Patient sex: M
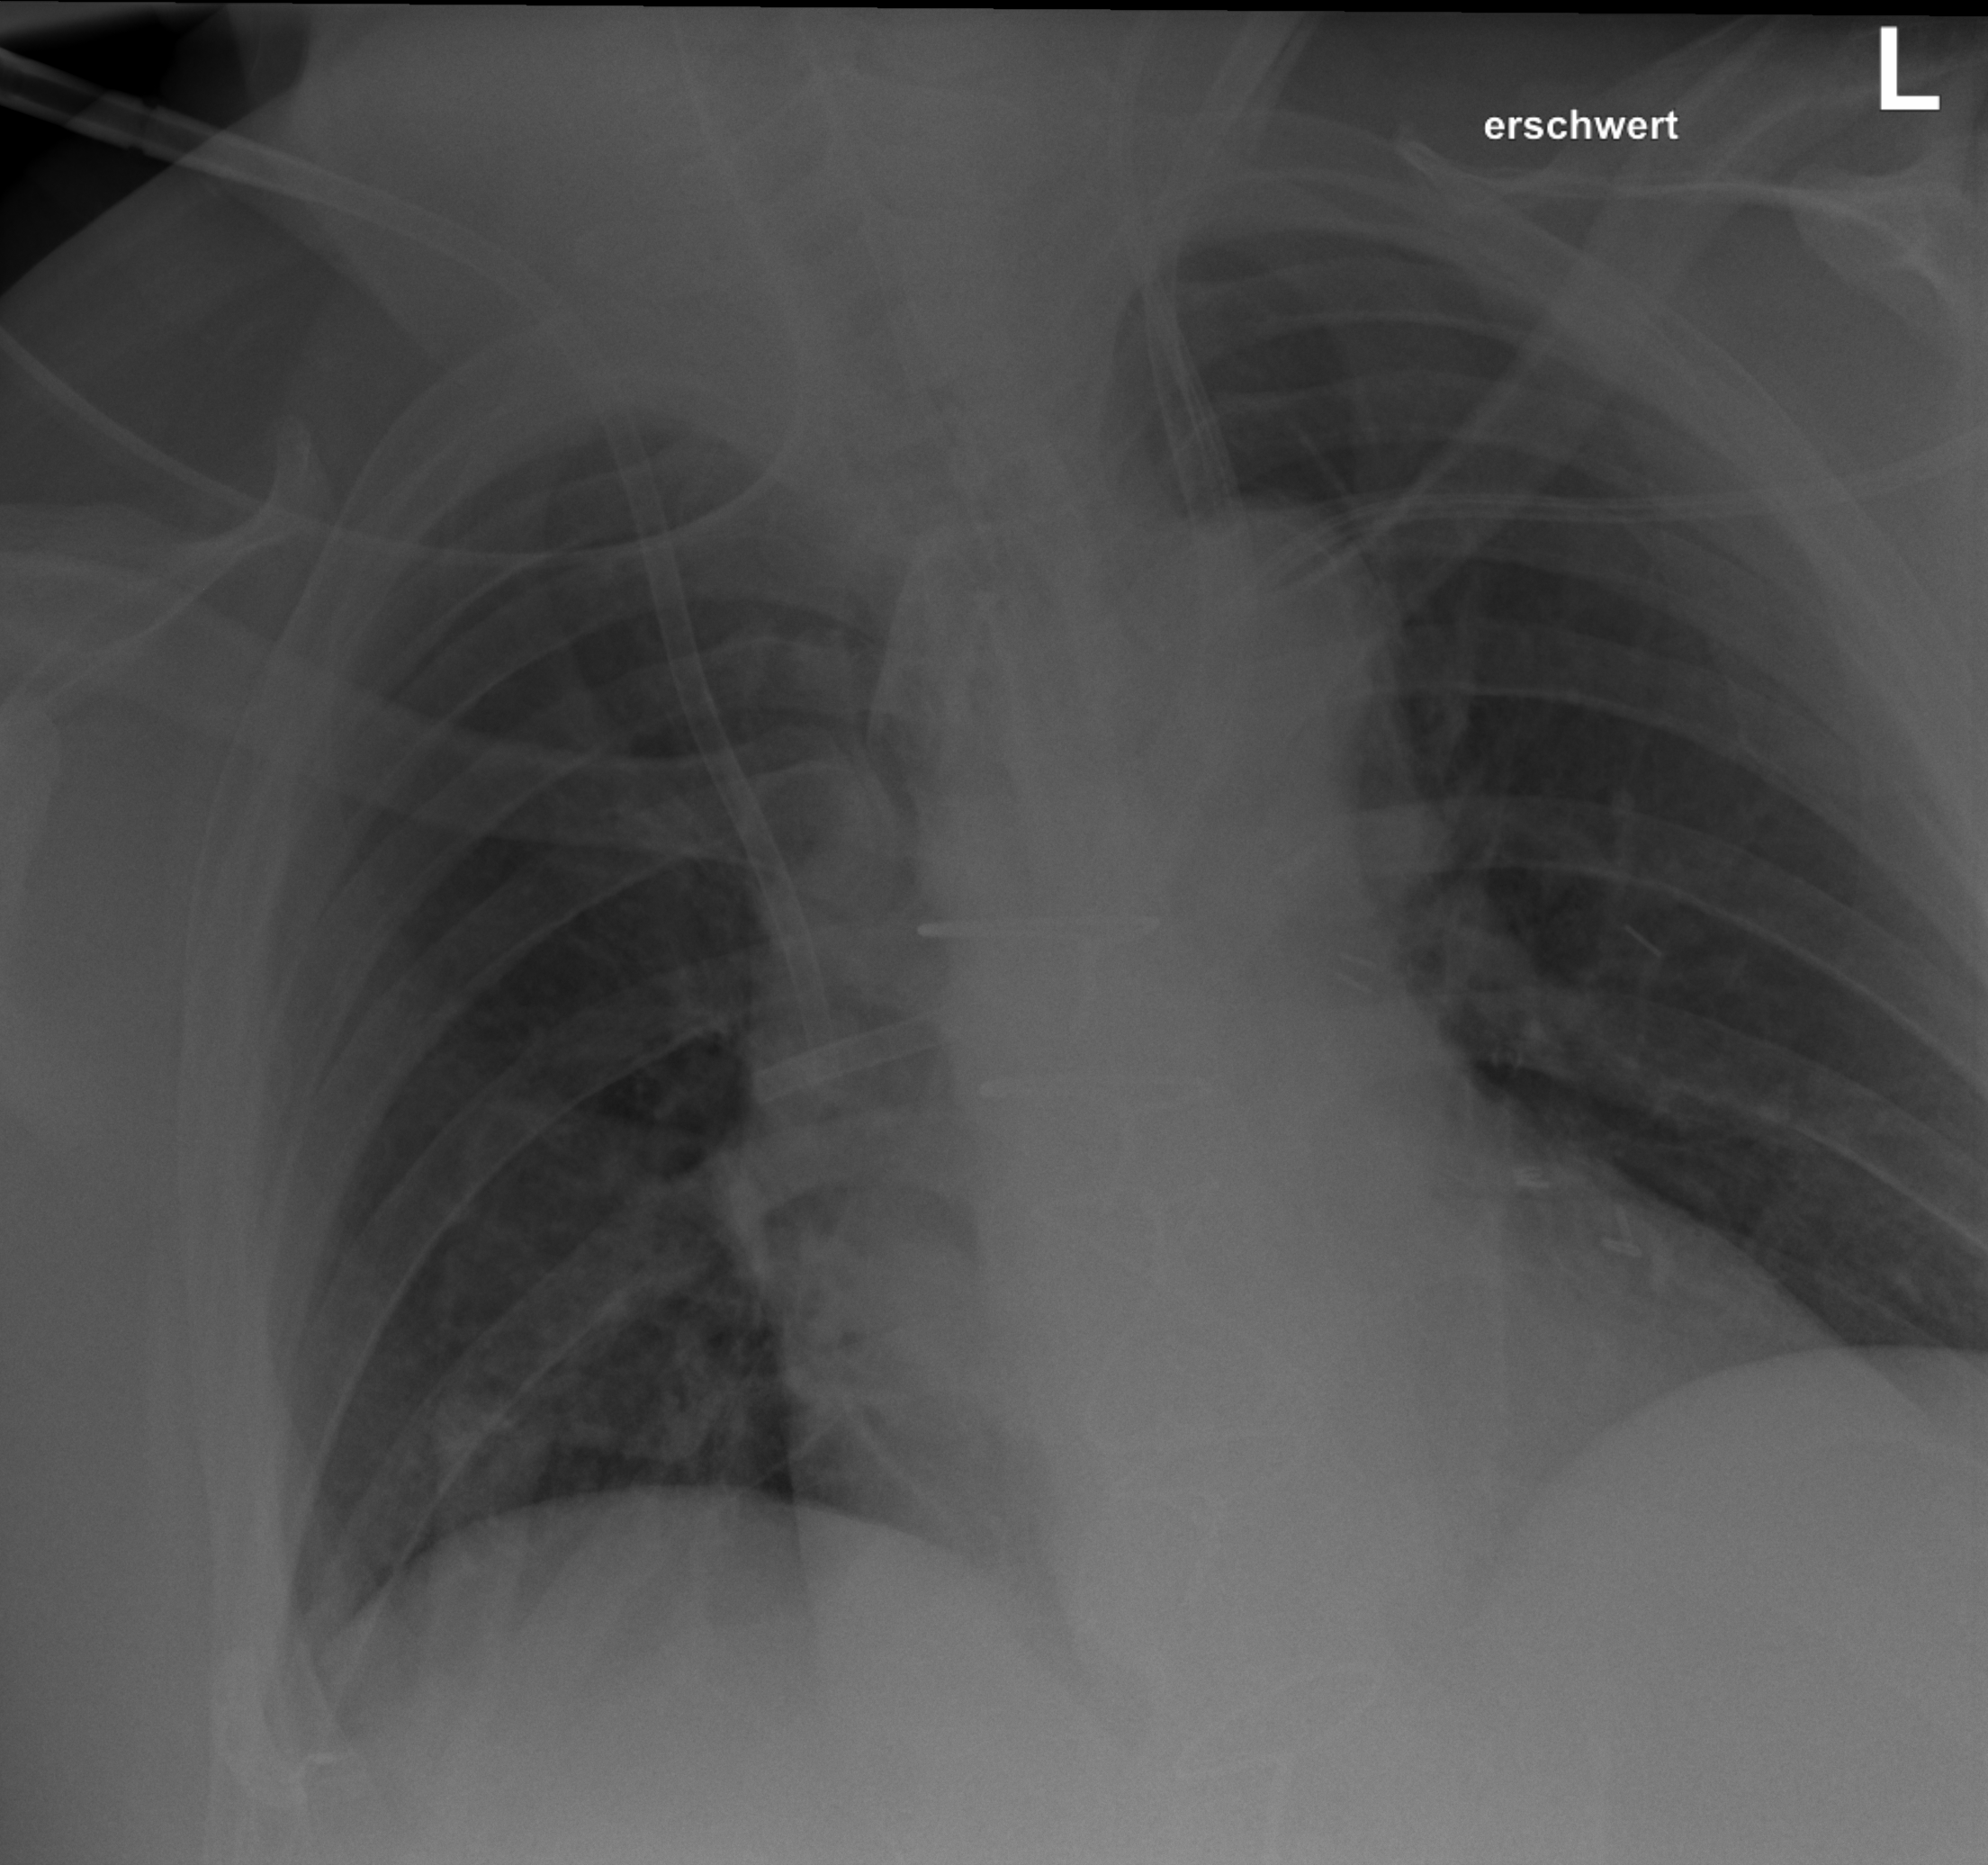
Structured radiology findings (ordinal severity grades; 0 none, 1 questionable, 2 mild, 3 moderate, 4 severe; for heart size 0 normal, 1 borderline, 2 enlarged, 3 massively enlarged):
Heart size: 2
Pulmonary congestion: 0
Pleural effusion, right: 0
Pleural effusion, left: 0
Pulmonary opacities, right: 0
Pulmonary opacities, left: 0
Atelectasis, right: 0
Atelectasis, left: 0